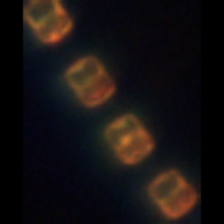
Taxon: Skeletonema
Group: Diatoms